Question: I am trying to blend 2 image in my code below
'''
Mat input = imread ("E:\img1.jpg");
Mat image;
Mat img12=imread("D:\vig.png",-1); // load 'as is', don't convert to bgr !!
Mat ch[4];
split(img12,ch);
Mat im2 = ch[3]; // here's the vignette
im2 = 255 - im2;
im2.convertTo(im2 , input.type());
resize(im2,image,Size(input.rows,input.cols));
blending_overlay(image , input , image);
imshow ("image",image);
waitKey();
'''
different operation on <URL> is because of it shape , code giving me the runtime error of

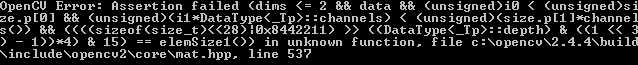
Answer: As @berak commented, you are not using <URL>.
Change
'''
resize(im2, image, Size(input.rows, input.cols));
'''
to
'''
resize(im2, image, Size(input.cols, input.rows));
'''
---
You further need to address 'image' that is passed in to function 'blending_overlay'. It has only one channel, but you're trying to access other channels from it:
'''
float target = (float)img1.at<uchar>(i, 3*j+c)/255.0 ; // img1 = image here
'''